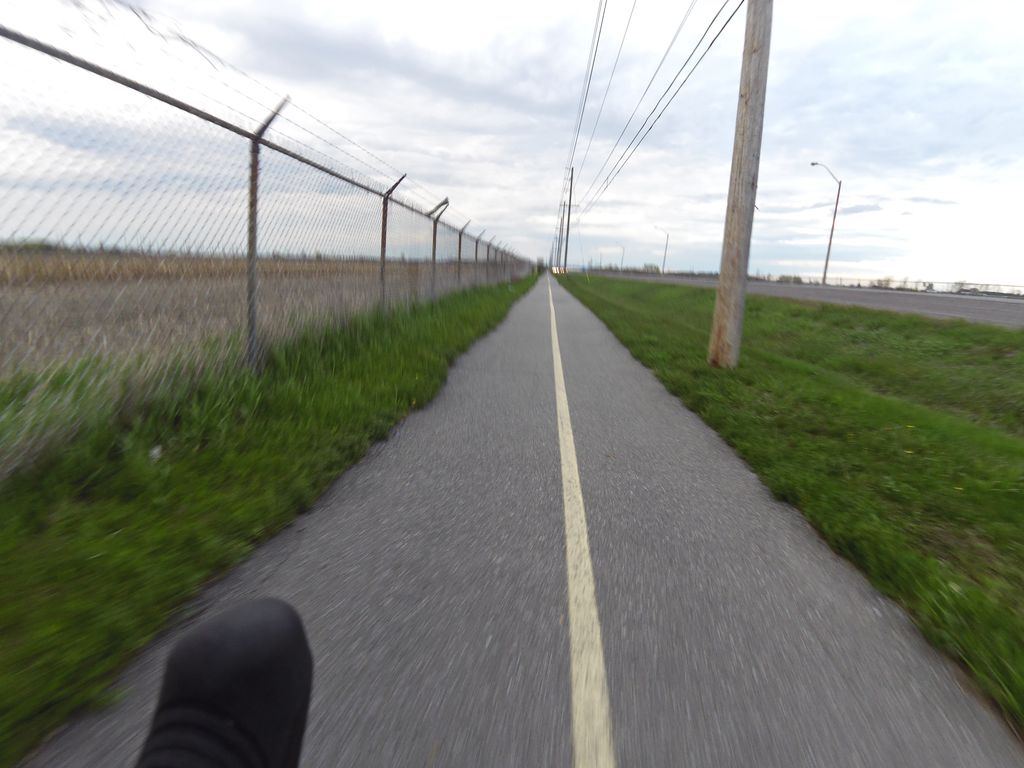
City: ottawa-gatineau